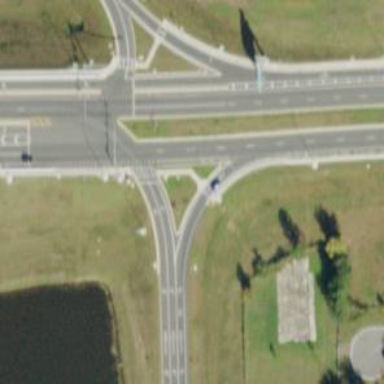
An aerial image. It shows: Marked road crossing.